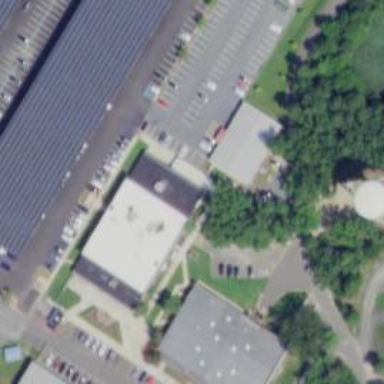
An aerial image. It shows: Solar power generator.